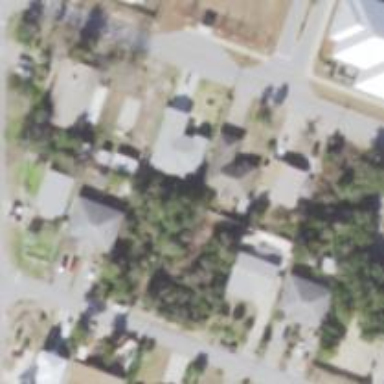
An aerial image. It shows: Residential area composed of single-family homes.